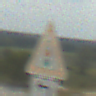
Verkehrszeichen: Lichtzeichenanlage
Zusatzzeichen unten: RichtungsangabeDurchPfeile2
Umgebung: Outdoor, Beach
Tageszeit: MorningAfternoon
Wetter: PartlyCloudy
Licht: Natural
Jahreszeit: NotSpecified
Kontrast: HighContrast